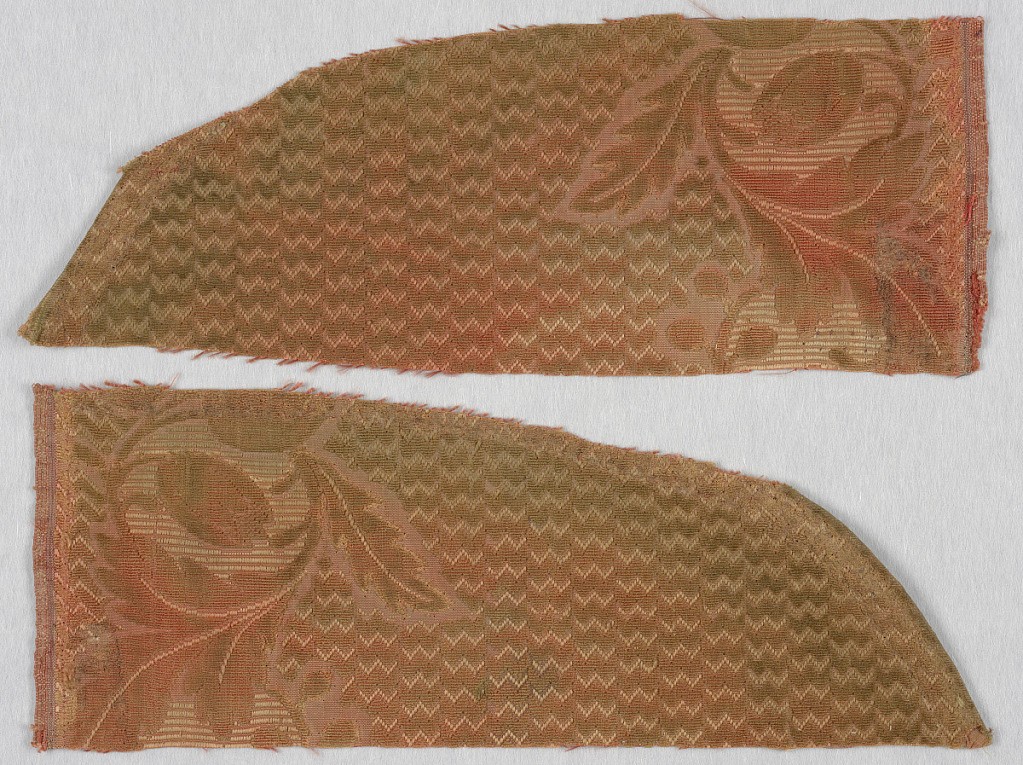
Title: Fragments
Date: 1700–1750
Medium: silk Technique: uncut supplementary warp pile (velvet)
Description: Fragment of uncut velvet on silk ground. Originally tomato-red, now faded almost brown on face of fabric. Design in center of scrolling foliage and blossoms with ground in small zigzags, all uncut pile.